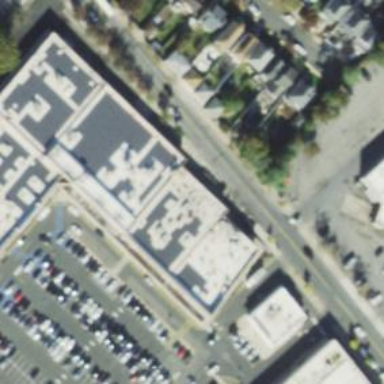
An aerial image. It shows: Retail building.